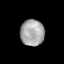
Tissue: lung
Cell type: Epithelial cells
Senescence score: 0.2291
Nuclear area (px): 613
Mean DAPI intensity: 166.072